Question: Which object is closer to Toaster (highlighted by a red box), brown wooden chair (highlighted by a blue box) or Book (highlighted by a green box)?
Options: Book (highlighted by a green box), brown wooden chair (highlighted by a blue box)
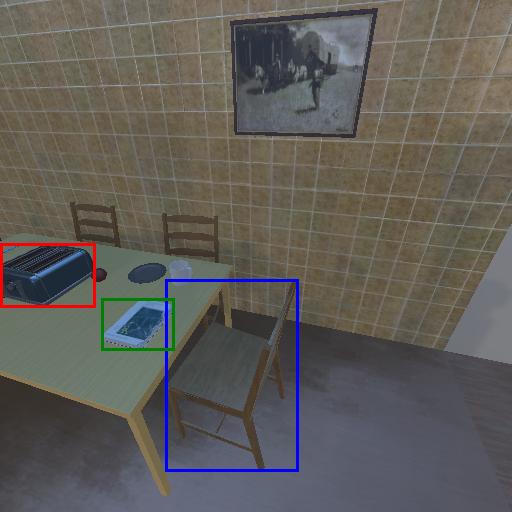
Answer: Book (highlighted by a green box)